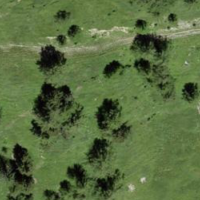
EUNIS habitat code: 26
Species observed at this site:
Vaccinium uliginosum